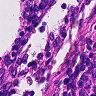
Metastatic tissue present: no